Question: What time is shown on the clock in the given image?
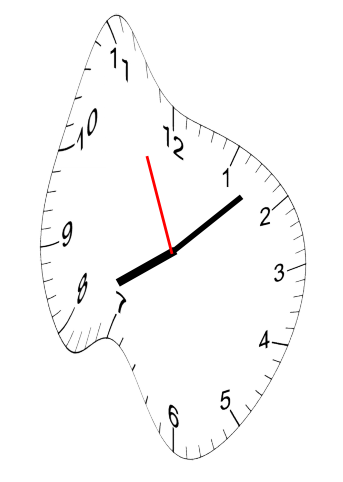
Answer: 08:07:56